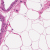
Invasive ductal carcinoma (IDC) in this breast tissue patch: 0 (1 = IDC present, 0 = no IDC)